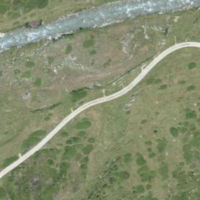
EUNIS habitat code: 26
Species observed at this site:
Kalmia procumbens